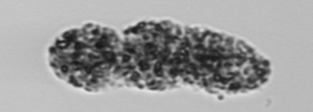
Label: fecal_pellet